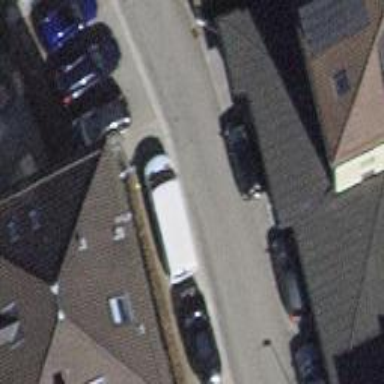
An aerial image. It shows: Asphalt road in residential area.